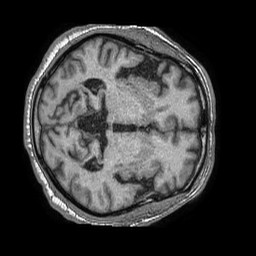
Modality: T1w
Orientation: axial
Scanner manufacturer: philips
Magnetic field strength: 1.5 T
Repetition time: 0.00747 s
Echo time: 0.003398 s